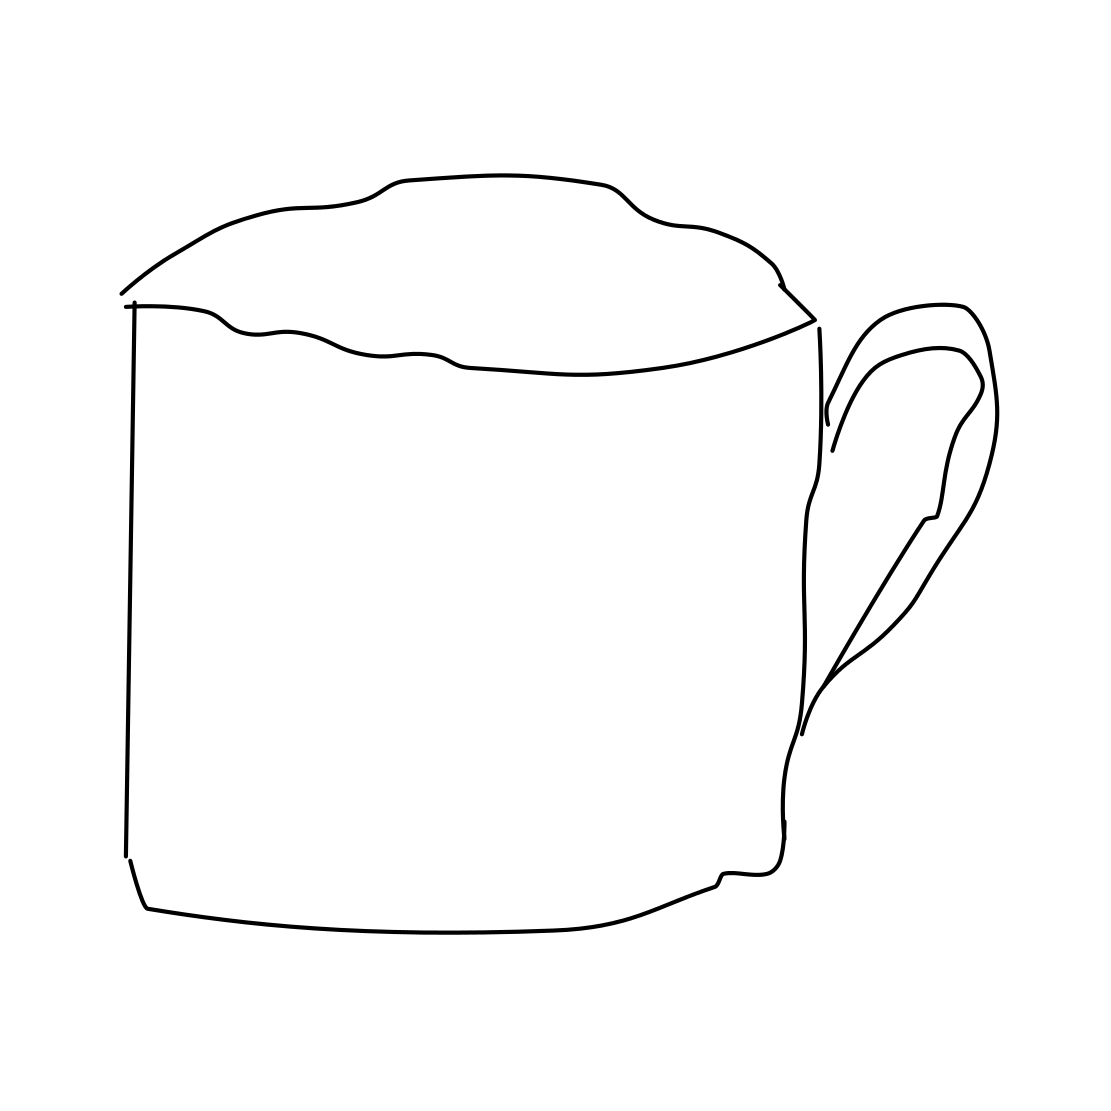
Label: mug